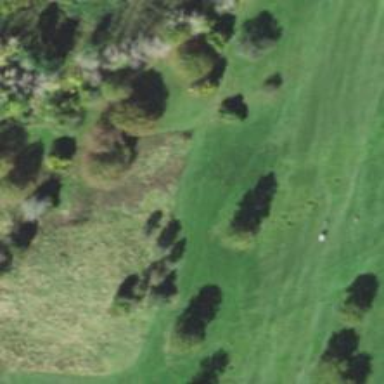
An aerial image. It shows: Golf fairway surrounded by grass.